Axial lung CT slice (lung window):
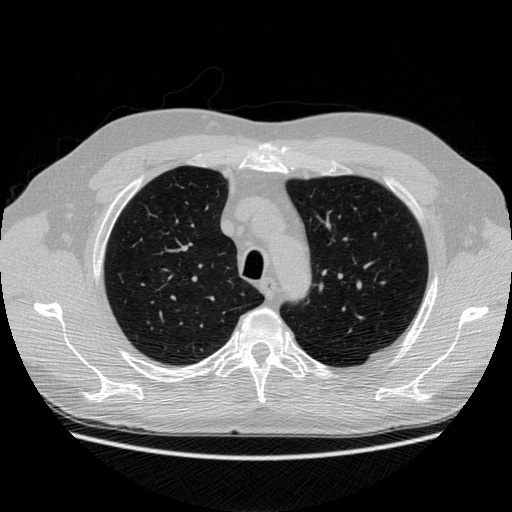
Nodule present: no